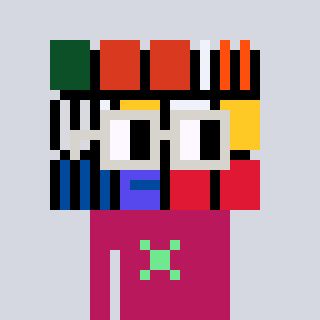
a pixel art character with square light gray glasses, a abstract-shaped head and a darkpink-colored body on a cool background